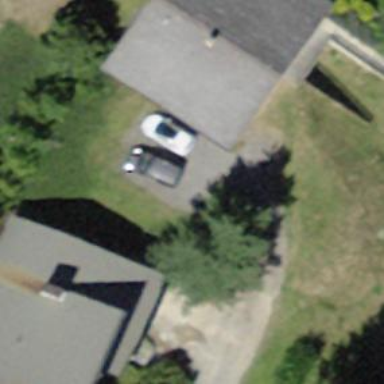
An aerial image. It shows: Detached building with skillion roof shape.